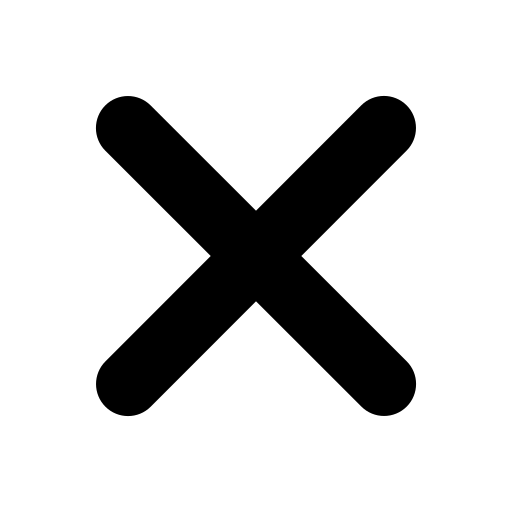
Tags: icon, FontAwesome, fa-icon, solid, xmark